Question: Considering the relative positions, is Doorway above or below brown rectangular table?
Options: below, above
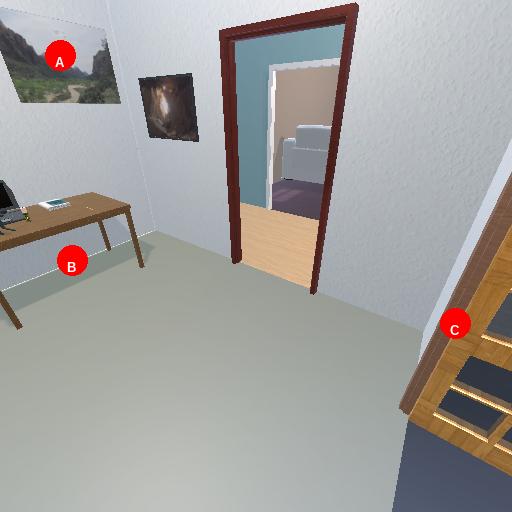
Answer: below